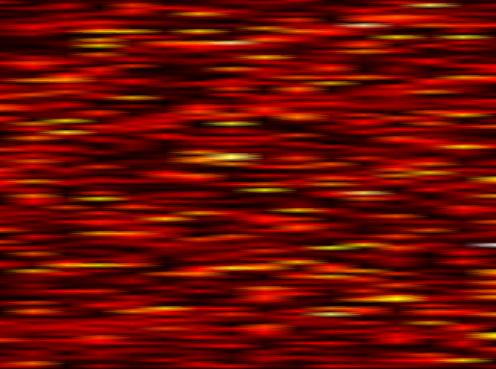
Label: FOFDM